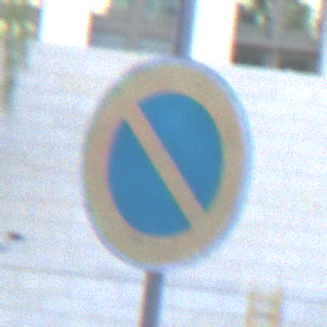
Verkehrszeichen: EingeschraenktesHalteverbot
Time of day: SunriseSunset
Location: Outdoor (Urban)
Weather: Clear
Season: NotSpecified
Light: Natural